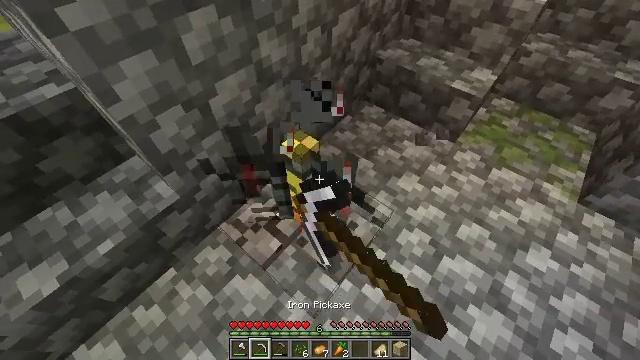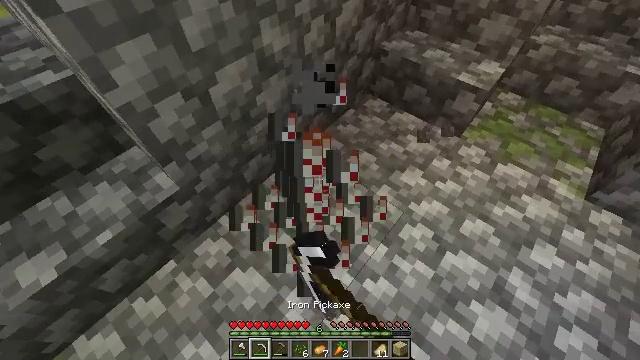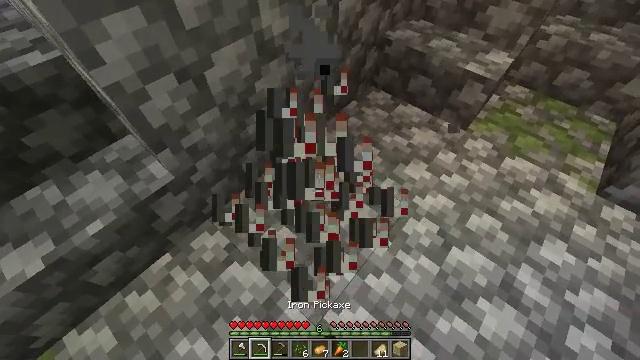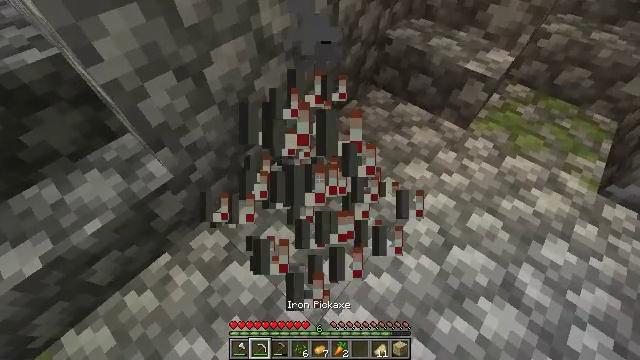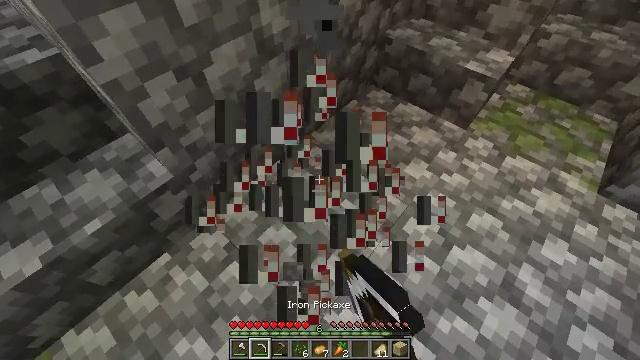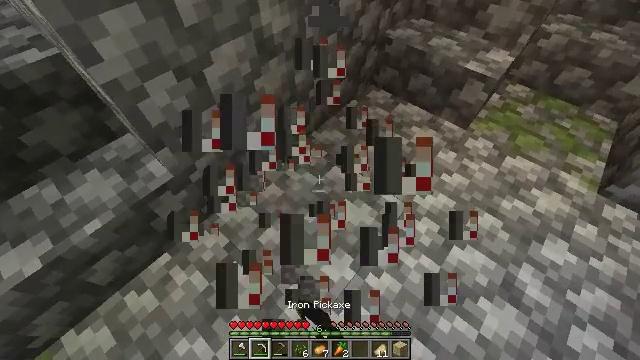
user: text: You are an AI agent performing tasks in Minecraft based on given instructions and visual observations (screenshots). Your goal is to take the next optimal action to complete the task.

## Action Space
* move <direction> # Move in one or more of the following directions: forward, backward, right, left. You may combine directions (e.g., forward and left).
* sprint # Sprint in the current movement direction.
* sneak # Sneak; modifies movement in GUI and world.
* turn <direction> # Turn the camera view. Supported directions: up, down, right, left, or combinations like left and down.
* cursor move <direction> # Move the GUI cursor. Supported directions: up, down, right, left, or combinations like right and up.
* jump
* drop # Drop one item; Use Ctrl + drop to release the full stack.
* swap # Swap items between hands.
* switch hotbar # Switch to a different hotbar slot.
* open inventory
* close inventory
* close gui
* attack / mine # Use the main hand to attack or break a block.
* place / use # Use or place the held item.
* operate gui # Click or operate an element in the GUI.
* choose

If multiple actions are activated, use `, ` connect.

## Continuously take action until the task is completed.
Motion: motion action
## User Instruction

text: Break the brewing stand to collect it.
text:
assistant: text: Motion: attack / mine
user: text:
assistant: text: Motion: attack / mine
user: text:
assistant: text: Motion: attack / mine
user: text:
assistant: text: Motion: attack / mine
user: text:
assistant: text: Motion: attack / mine
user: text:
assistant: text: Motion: attack / mine